Question: What could be the reason for not showing any urls to html files while debugging the GWT project? The tab is empty, it is not possible to debug any of the pages that are stored in 'war' directory.

I guess it is all about the configuration. Thank you for any hints on how to fix that.
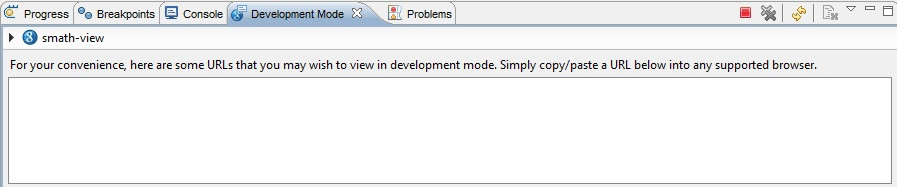
Answer: The reason for this is lack of web app nature. Add to file the following line:
'''
<natures>
...
<nature>com.google.gdt.eclipse.core.webAppNature</nature>
...
</natures>
'''